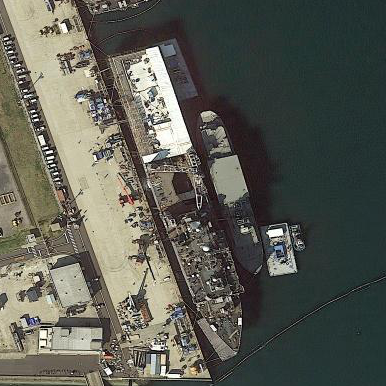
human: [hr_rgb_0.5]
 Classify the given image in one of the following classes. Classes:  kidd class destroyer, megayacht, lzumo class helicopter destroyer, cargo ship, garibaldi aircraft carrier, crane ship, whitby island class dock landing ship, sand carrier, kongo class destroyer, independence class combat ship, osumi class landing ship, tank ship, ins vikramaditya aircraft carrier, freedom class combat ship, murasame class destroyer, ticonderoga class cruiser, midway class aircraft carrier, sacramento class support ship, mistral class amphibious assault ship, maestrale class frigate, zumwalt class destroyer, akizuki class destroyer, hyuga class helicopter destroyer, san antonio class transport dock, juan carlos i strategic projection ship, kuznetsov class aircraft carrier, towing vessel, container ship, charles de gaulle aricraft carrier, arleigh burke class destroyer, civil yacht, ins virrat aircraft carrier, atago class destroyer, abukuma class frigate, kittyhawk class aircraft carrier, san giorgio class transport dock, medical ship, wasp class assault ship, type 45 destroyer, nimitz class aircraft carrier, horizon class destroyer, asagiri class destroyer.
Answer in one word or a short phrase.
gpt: Whitby Island class dock landing ship